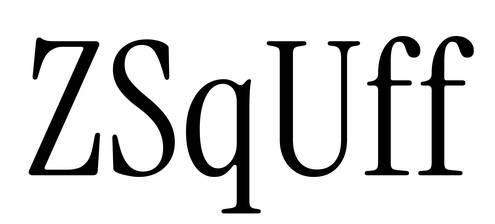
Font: InstrumentSerif-Regular